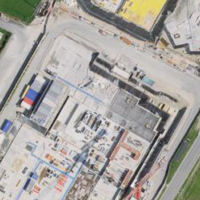
EUNIS habitat code: 52
Species observed at this site:
Verbascum thapsus
Tussilago farfara
Salvia pratensis